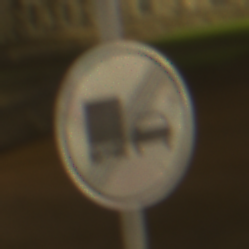
Verkehrszeichen: EndeUeberholverbotKraftfahrzeuge
Umgebung: Outdoor, Urban
Tageszeit: Night
Wetter: Overcast
Licht: Artificial
Jahreszeit: NotSpecified
Kontrast: HighContrast